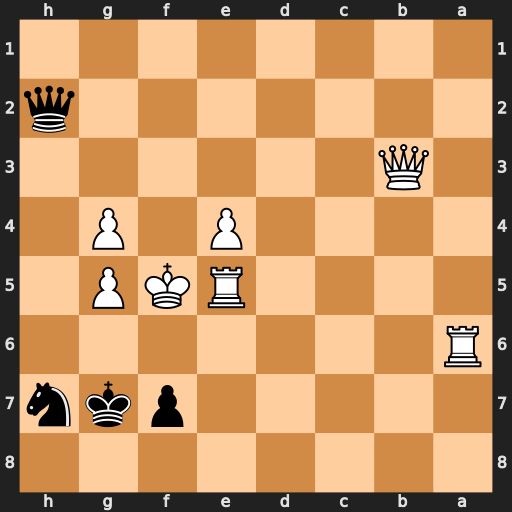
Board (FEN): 8/5pkn/R7/4RKP1/4P1P1/1Q6/7q/8
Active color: b
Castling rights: -
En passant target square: -
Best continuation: Qf2+ Qf3 Qxf3#